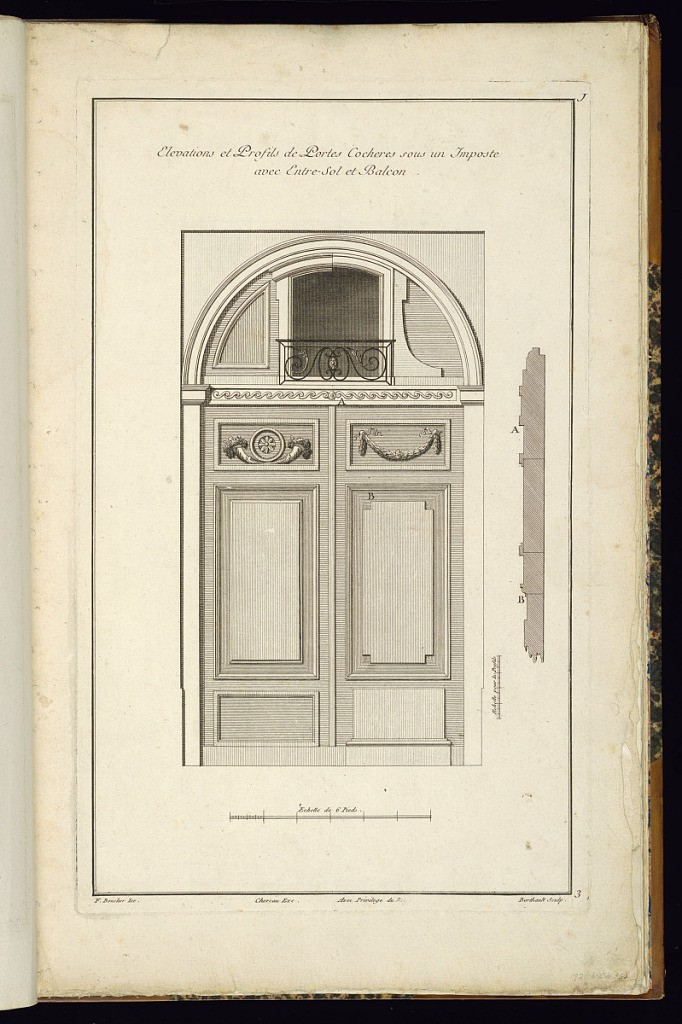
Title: Elevations et Profils de Portes Cocheres sous un Imposte avec Entre-sol et Balcon
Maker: Juste-François Boucher, French, 1736 – 1782
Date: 1774
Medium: Engraving on laid paper
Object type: Print
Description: Divided elevation and plan of an entryway decorated with a balcony at top and ornament motifs including wave pattern, cornucopia, rosettes, and garland. The plate is signed.